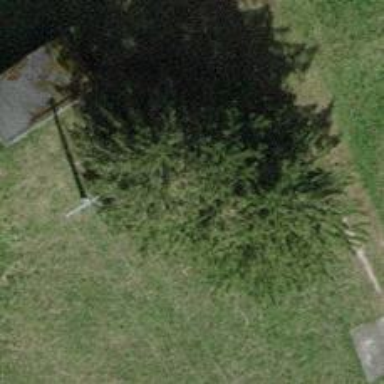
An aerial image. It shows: Needle-leaved tree in its natural environment.